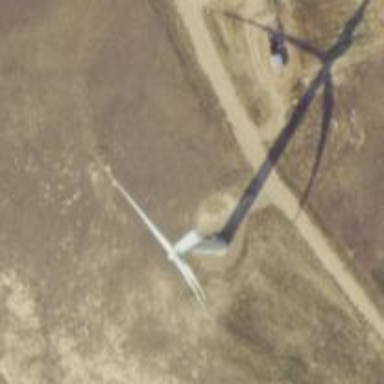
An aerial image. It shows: Wind generator powered by horizontal-axis wind turbine.